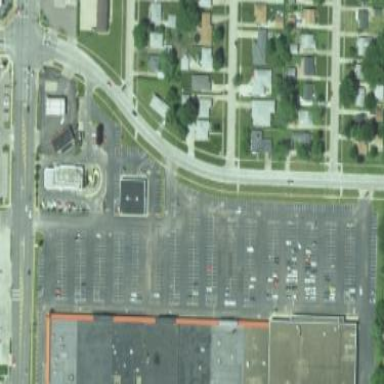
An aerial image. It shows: Retail area.